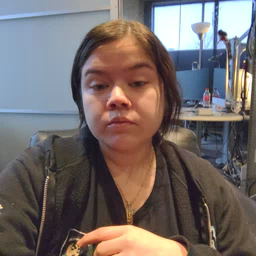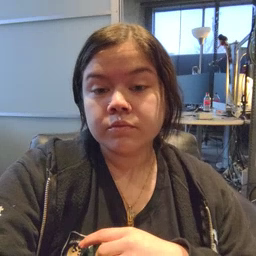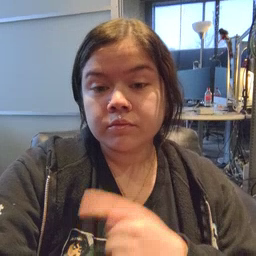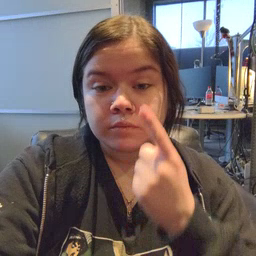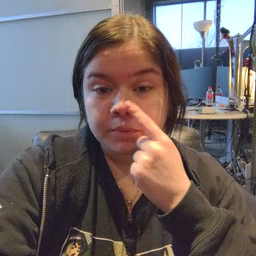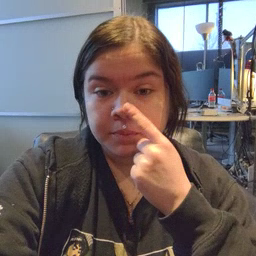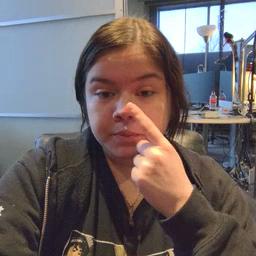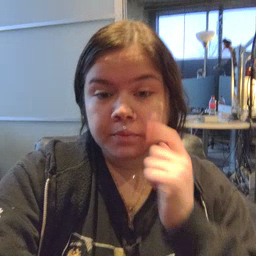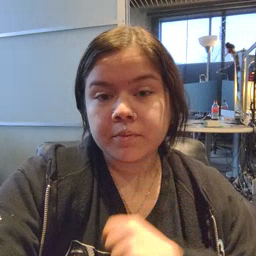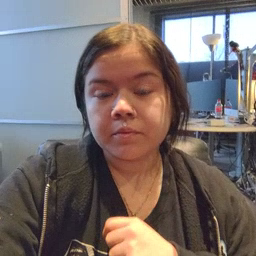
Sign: nose